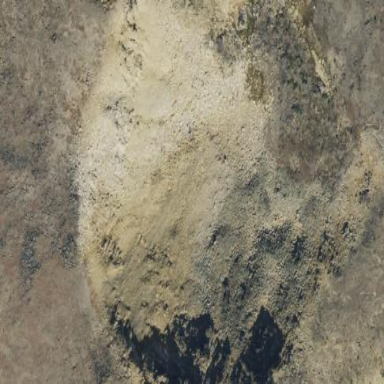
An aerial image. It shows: Natural scree.